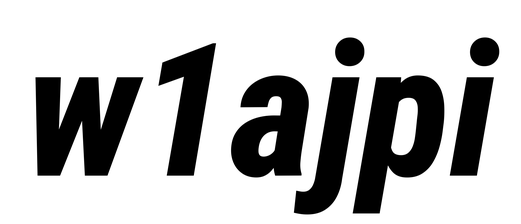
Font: Roboto-Italic_Condensed_ExtraBold_Italic